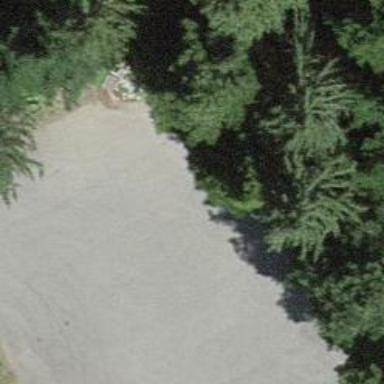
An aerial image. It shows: Asphalt parking aisle road.